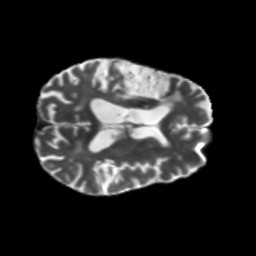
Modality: T2w
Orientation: axial
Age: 58
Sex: male
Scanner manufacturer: siemens
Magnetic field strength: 3 T
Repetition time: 5.47 s
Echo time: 0.0854 s